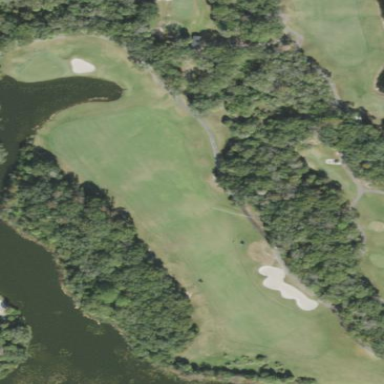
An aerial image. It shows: Golf fairway surrounded by grass.